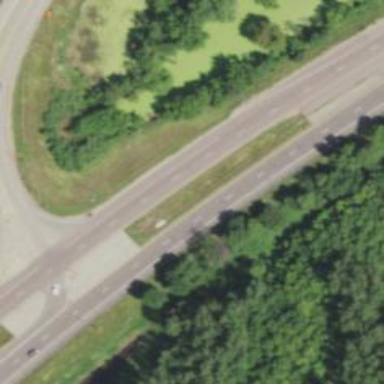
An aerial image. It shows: Trunk highway.